Interaction volume radius: 10 \u00c5
Interaction volume height: 10 \u00c5
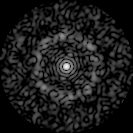
Disorder parameter: 0.8388